Question: I have different rules defined in DRL text files and XLS spreadsheet files. My XLS rules are executed first I am not able to understand why. The example is to manage a form with different categories and answers. The answer has a score that is used to return the user some information.
My first DRL rule is to sum all scores from all questions in a category:
'''
package Form;
import ...;
rule "Sum Category Score"
salience 500
when
$form : SubmittedForm();
$cat : CategoryWithScore(score == null) from $form.categories;
$categoryScore : Number() from
accumulate($q : Question() from $cat.getQuestions(),
init( int $total = 0 ),
action( $total += $q.getAnswer().getScore(); ),
reverse( $total -= $q.getAnswer().getScore(); ),
result( $total )
);
then
$cat.setScore($categoryScore);
end
'''
And with a XLS file, I define the result of a category depending on the total score.

As we can see, the DRL file has 'salience 500' and the XLS file has 'salience 250'. Then I expect that the DRL rule is executed first.
If I print the XLS in rule format, everything seems correct:
'''
package ScoreClassification;
//generated from Decision Table
import ...;
no-loop true
salience 250
// rule values at B13, header at B8
rule "Form Score Classification_13"
when
$form : SubmittedForm(); $cat : CategoryWithScore($cat.getText() == 'Cat1', $cat.getScore() >= 0, $cat.getScore() < 40) from $form.getCategoriesWithScore();
then
$cat.setResult('Good');
end
// rule values at B14, header at B8
...
'''
I have put some simple 'System.out.println' in the methods 'getScore' and 'setScore' of the category, to see what is happening. And I can see that 'getScore' is executed first! (and has null value) and later 'setScore' that assign correctly the value.
Why salience is not respected?
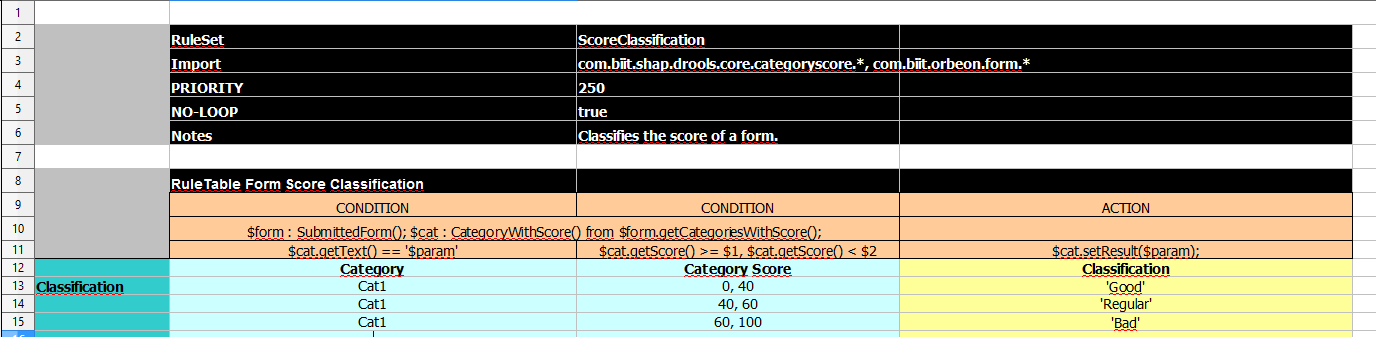
Answer: Three things.
First, you must use modify to effect a change of a fact in working memory.
'''
rule "Sum Category Score"
...
then
modify( $cat ){ setScore( $categoryScore ) }
end
'''
Otherwise, rule evaluation will never see the changed value.
Second, if the modification is in an object held in a collection within a fact and extracted using from, things begin to get murky. I avoid this, and recommend you to do the same. Insert the 'CategoryWithScore' facts, and your problem is solved. (You may have to ascertain that the selected 'CategoryWithScore' facts belong to the same 'SubmittedForm', if there is more than one form in WM at the same time.)
Third, it is a common misconception that priority (or salience) has an effect on the ordere of left hand side evaluations, and can be used to delay the evaluation of a rule where, constraint expressions may run into NPEs. It is best practice to write constraints so that null values result in a short-circuited false.
If you think that this clutters rules: yes, you are right. But even pure Java code is more robust when class members are set to some default or out-of-band value (might be -1 in your case) rather than left at null.